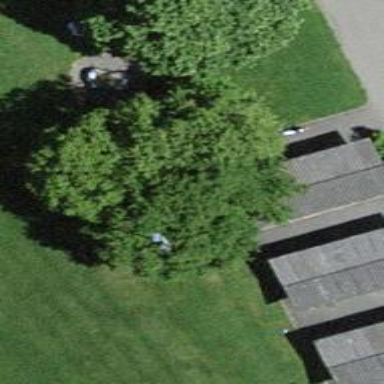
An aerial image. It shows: Park with broadleaved deciduous trees.